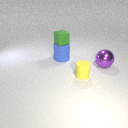
small yellow rubber cylinder in front of large blue rubber cylinder